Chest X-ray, PA view. Patient: 15 years old, sex F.
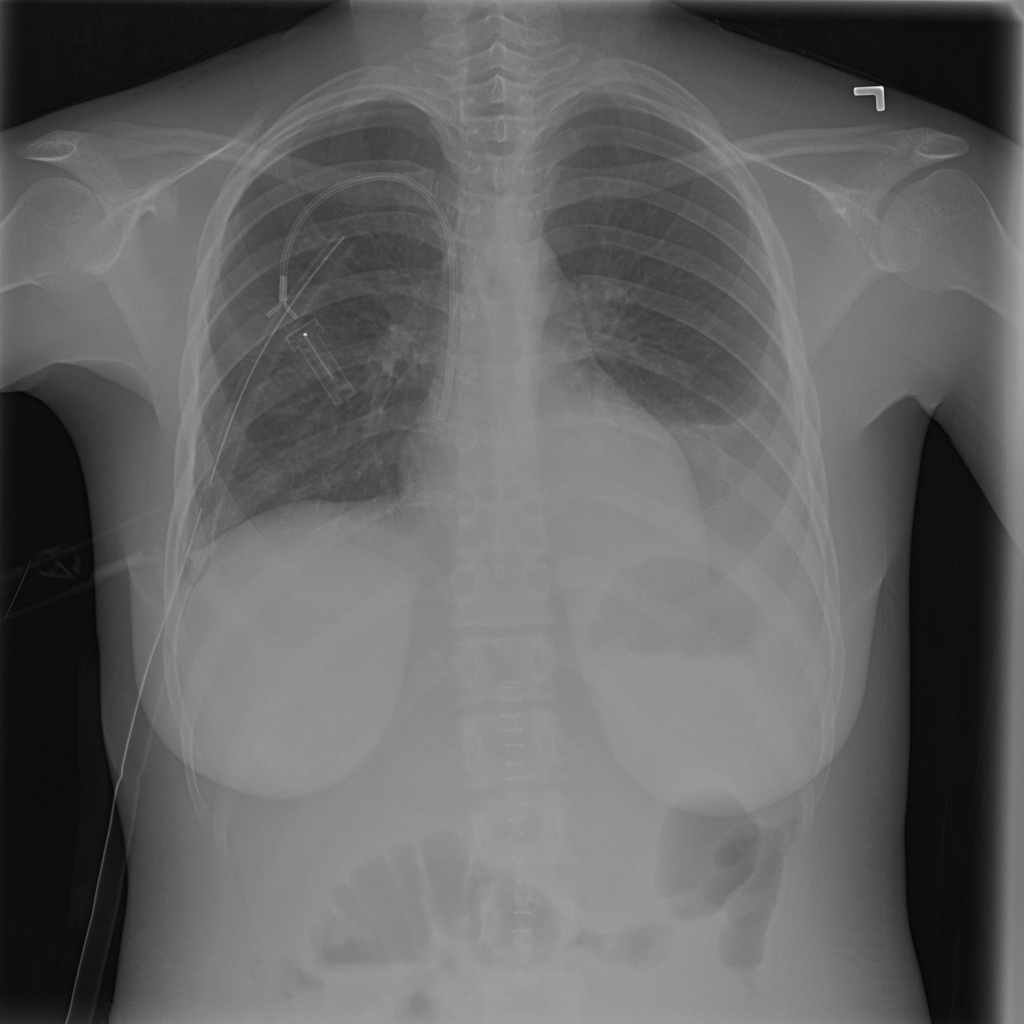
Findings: Atelectasis